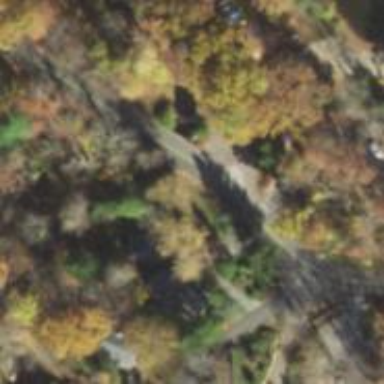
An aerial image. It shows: Residential road with bridge.